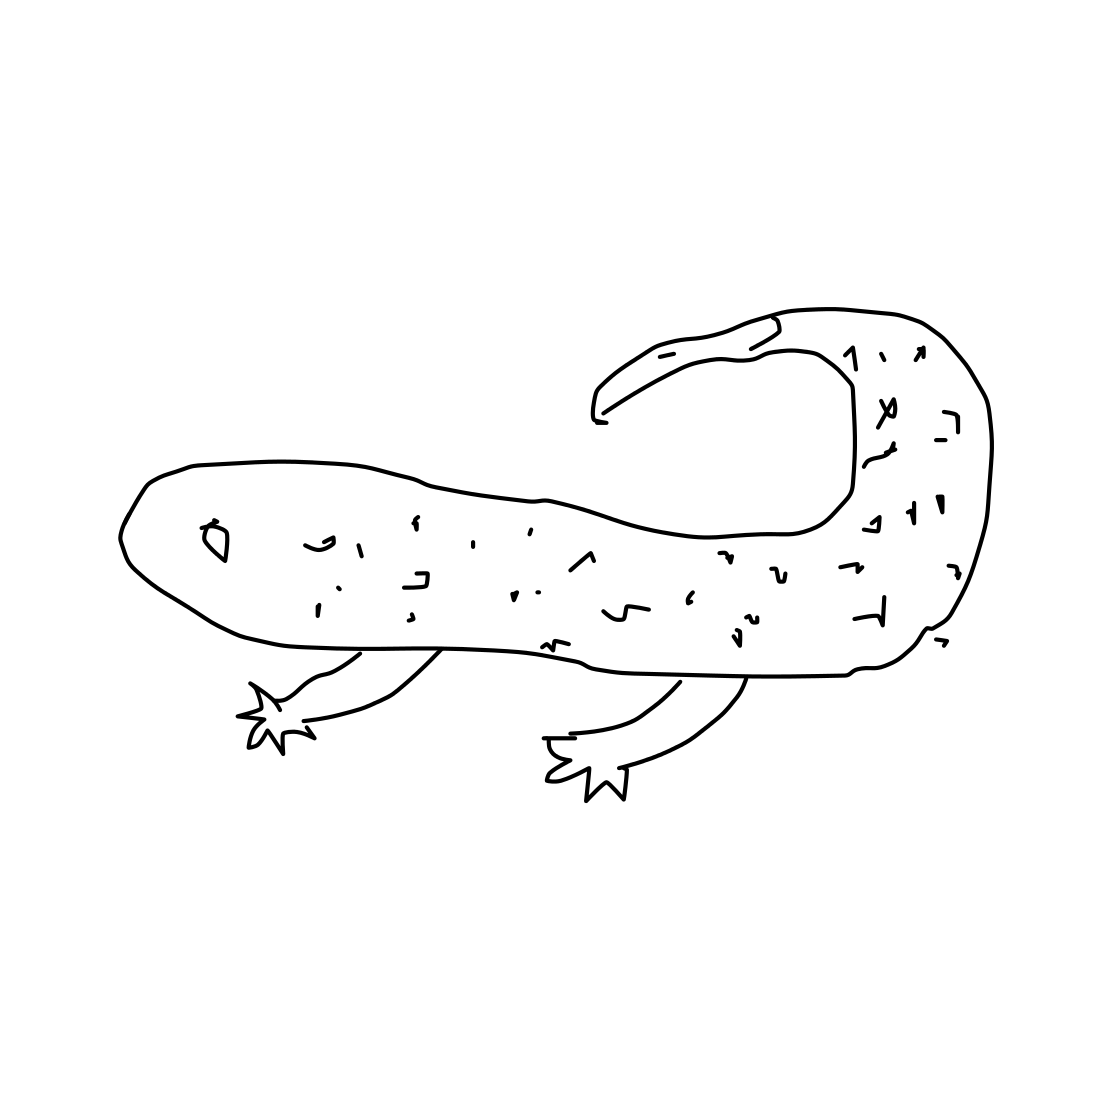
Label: crocodile